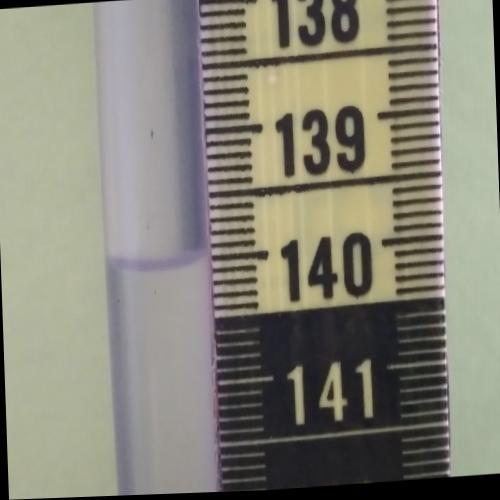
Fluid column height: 140.0 cm